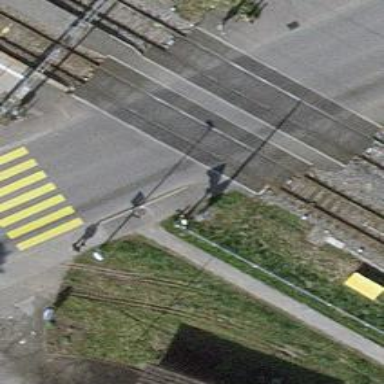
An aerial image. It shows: Level railway crossing with lights and barriers.